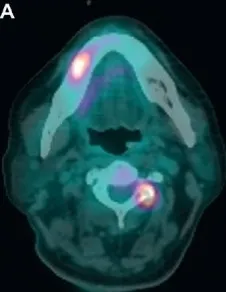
PET/CT scan. (A) A 1.8-cm lesion with moderate uptake over right lower buccal/gingival area with an avid metastatic lesion over spine.
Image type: radiology (pet)